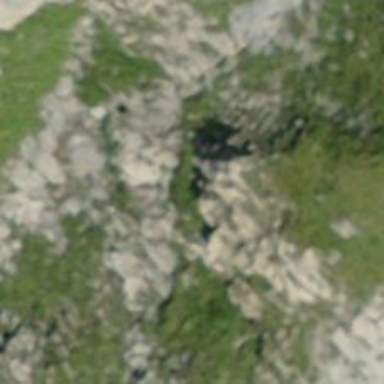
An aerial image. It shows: Cliff in nature.